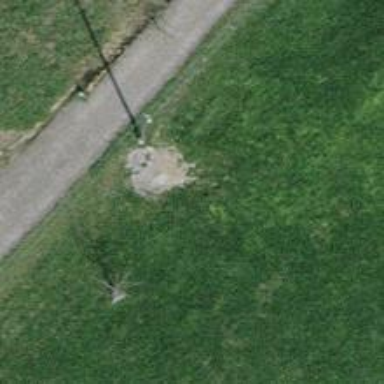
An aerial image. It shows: Power pole.